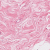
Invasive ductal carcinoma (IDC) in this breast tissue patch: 0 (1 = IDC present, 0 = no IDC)